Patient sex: F
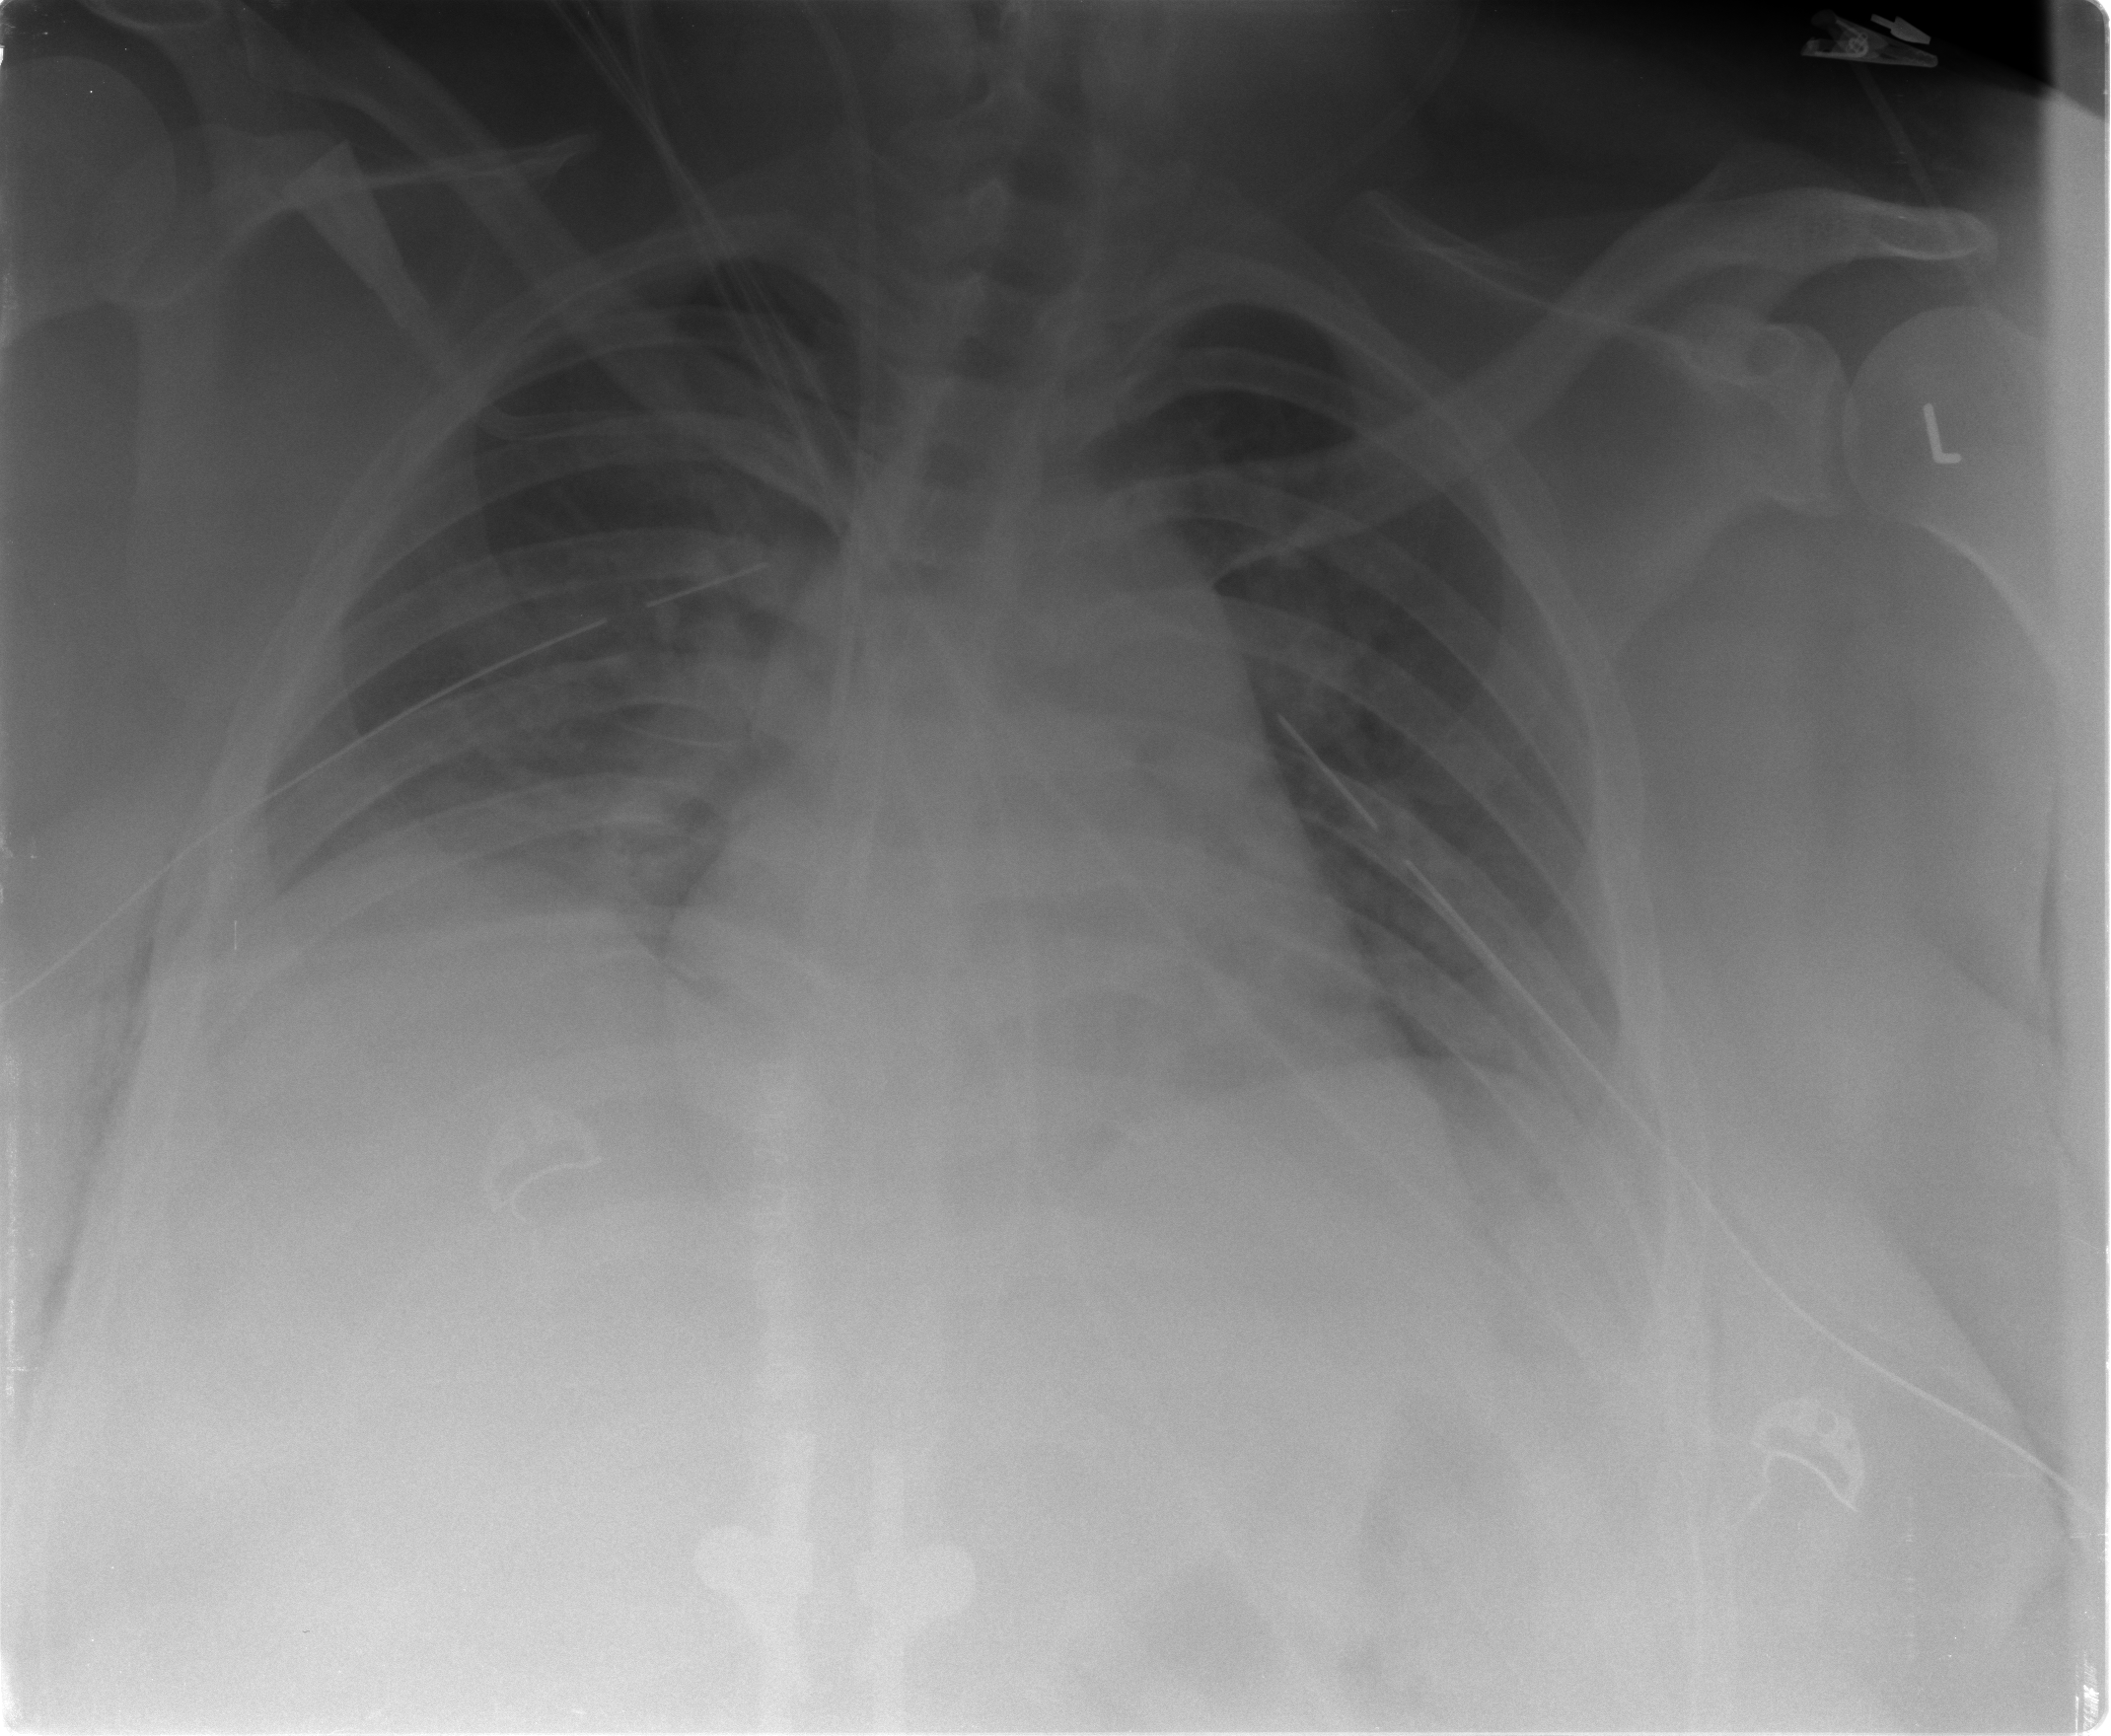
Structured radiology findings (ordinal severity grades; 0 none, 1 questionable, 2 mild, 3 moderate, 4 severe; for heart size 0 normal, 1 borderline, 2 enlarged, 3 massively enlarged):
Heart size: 0
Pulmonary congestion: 1
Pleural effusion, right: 1
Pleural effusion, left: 0
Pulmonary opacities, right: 2
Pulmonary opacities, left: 0
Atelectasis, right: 2
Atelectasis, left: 2